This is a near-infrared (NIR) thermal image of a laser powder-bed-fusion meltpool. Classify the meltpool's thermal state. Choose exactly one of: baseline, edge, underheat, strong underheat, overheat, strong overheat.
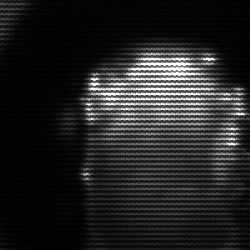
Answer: baseline